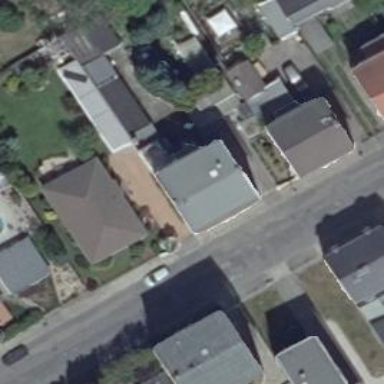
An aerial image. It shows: Residential building.